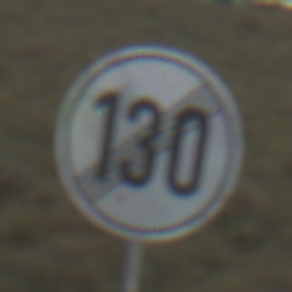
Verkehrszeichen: EndeGeschwindigkeit130
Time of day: Night
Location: Outdoor (Nature)
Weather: Overcast
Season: NotSpecified
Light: Artificial